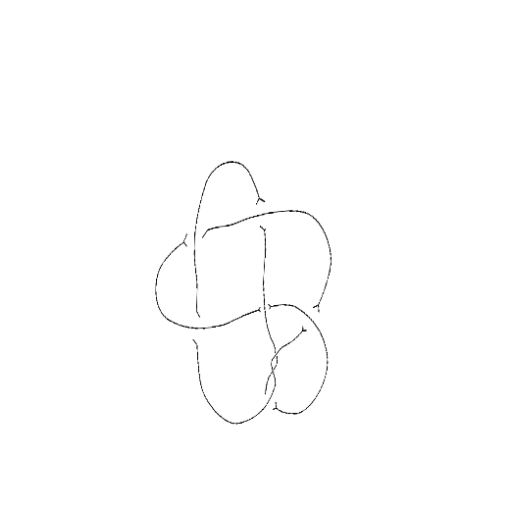
Crossing number: 8